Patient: sex F, age 71
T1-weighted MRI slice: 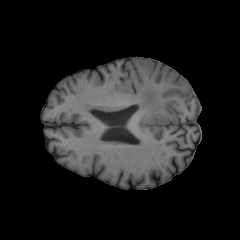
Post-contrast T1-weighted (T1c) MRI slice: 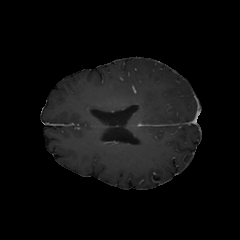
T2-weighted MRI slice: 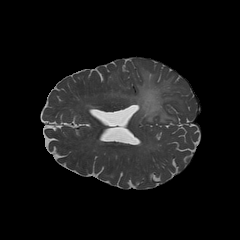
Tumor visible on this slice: yes
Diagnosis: Astrocytoma, IDH-mutant
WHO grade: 2